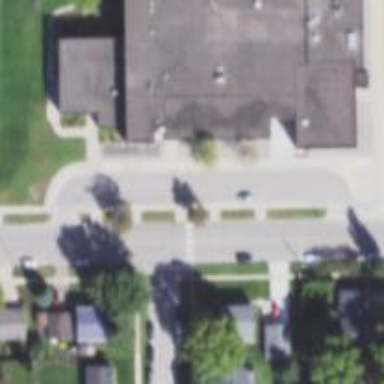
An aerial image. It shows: Asphalt service road designated for school use.